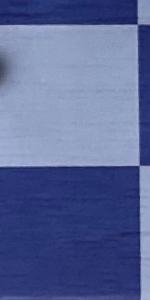
Label: Empty